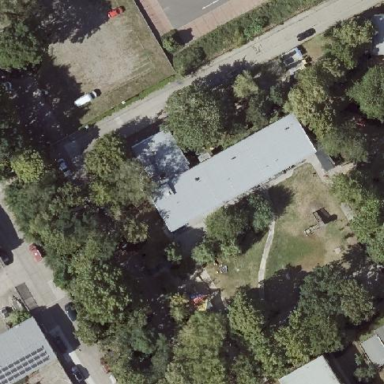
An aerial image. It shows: Kindergarten building.